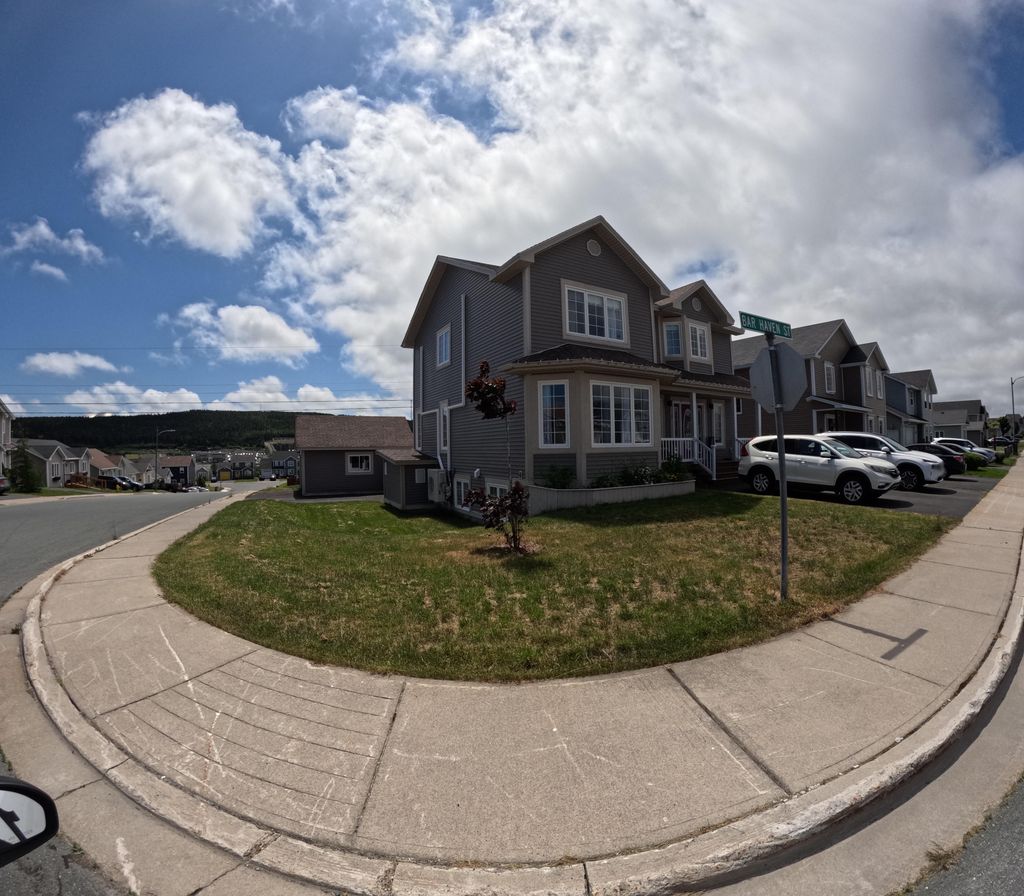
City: st_johns